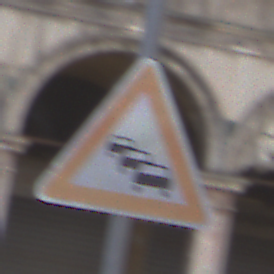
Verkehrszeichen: Stau
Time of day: SunriseSunset
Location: Outdoor (Urban)
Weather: PartlyCloudy
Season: NotSpecified
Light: Natural